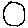
Label: circle